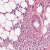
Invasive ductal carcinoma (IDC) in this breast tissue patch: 0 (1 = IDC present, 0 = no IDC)